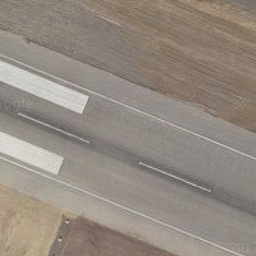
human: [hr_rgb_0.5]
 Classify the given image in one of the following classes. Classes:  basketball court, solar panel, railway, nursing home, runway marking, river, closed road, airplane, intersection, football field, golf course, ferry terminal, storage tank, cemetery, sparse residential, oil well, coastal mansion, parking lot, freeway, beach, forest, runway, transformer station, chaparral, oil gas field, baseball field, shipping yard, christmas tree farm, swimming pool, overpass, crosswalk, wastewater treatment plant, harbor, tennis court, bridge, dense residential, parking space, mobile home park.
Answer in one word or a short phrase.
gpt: runway